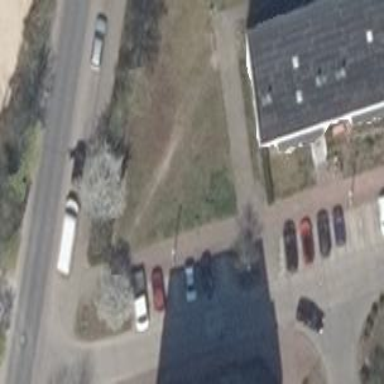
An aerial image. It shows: Sidewalk that is sidepath of living street.